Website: home-depot
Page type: account-selection
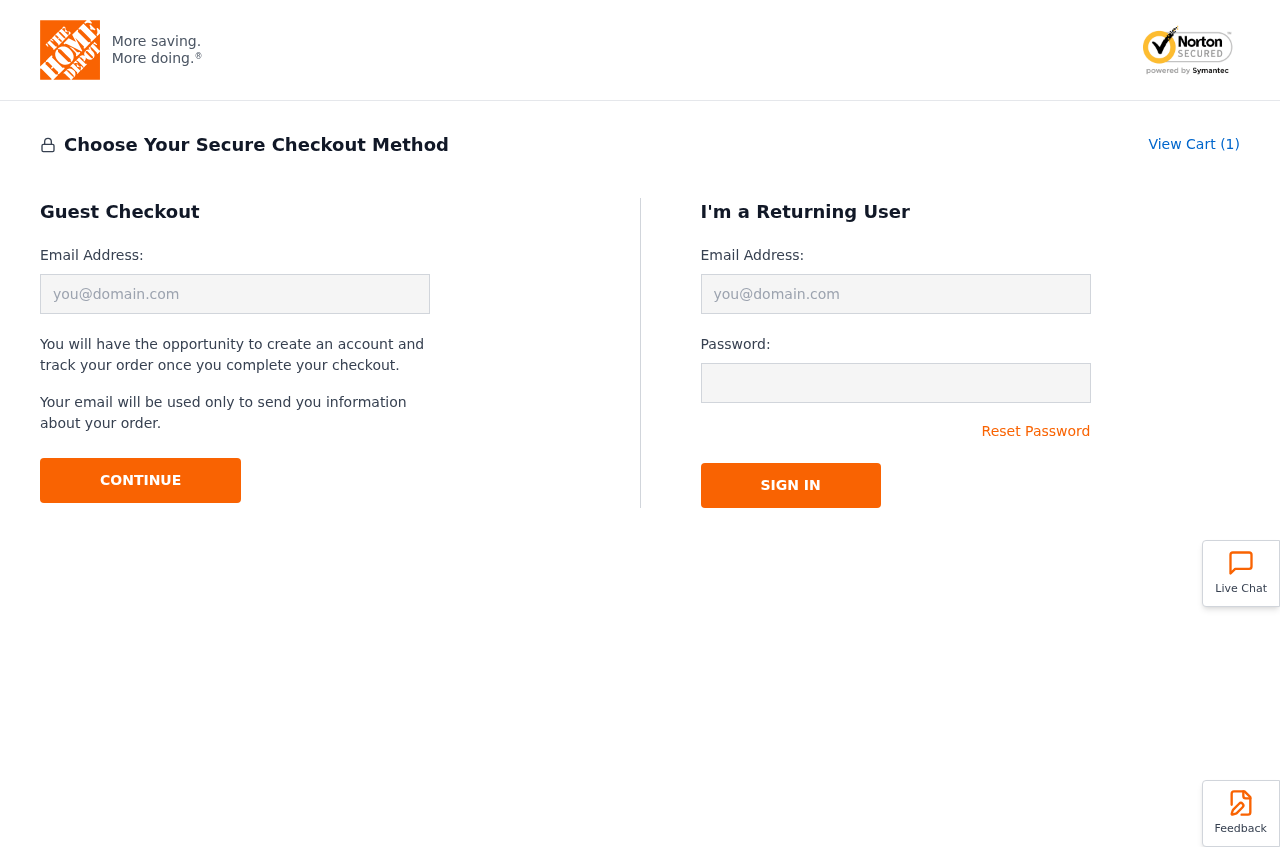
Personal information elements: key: PII_EMAIL
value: taylor_colon@hotmail.com
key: PII_LOGIN_USERNAME
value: taylor4238
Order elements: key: ORDER_NUM_ITEMS
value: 1